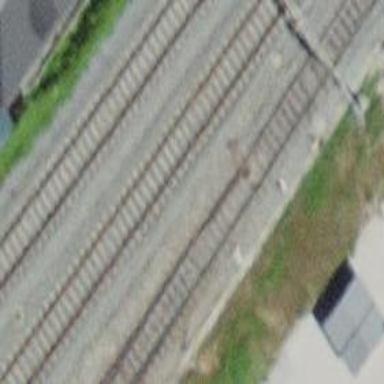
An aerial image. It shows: Railway switch.